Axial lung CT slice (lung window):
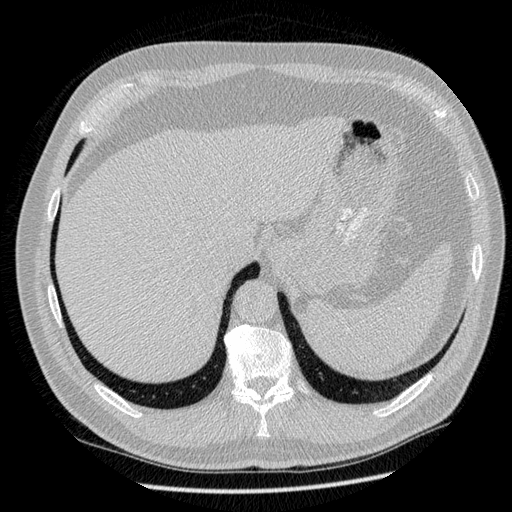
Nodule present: no